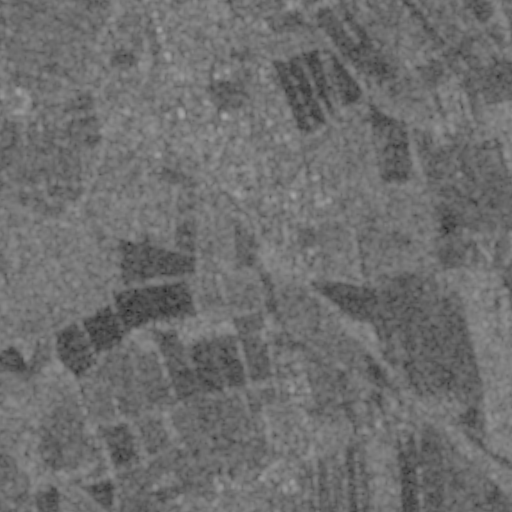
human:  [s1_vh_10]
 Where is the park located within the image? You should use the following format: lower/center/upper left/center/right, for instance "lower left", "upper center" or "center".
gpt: The park is located in the upper center of the image.
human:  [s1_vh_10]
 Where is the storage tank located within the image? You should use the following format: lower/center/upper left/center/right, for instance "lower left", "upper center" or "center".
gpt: The storage tank is located in the lower right of the image.
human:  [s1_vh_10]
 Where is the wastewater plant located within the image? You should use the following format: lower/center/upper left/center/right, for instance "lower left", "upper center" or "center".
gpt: The wastewater plant is located in the center of the image.
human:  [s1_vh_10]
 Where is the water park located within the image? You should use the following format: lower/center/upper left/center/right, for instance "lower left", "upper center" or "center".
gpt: The water park is located in the upper center of the image.
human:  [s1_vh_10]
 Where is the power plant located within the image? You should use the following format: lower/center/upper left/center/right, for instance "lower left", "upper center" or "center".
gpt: There is no power plant in the image.

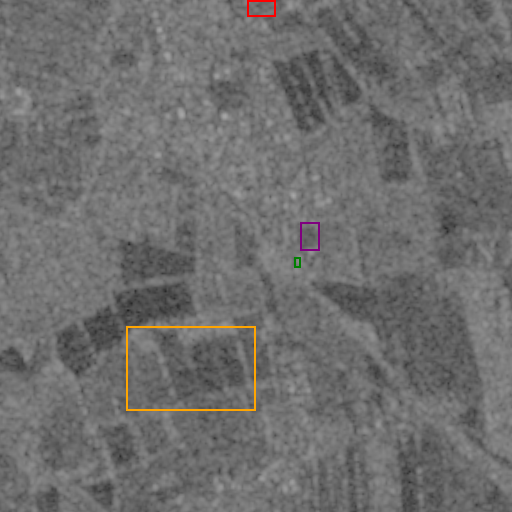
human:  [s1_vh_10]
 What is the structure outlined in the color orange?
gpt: The structure outlined in orange is a crop field.
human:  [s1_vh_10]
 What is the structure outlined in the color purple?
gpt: The structure outlined in purple is a park.
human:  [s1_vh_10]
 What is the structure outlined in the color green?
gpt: The structure outlined in green is a wastewater plant.
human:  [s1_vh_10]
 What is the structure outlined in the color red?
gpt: The structure outlined in red is a water park.
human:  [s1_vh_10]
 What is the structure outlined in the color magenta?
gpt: There is no magenta outline.